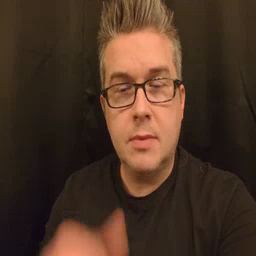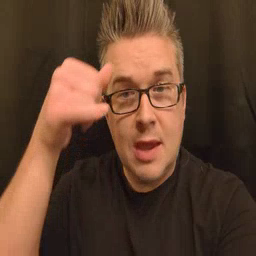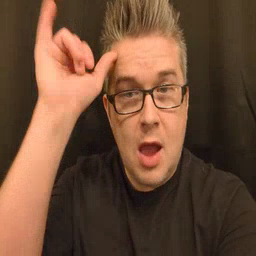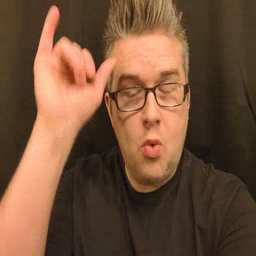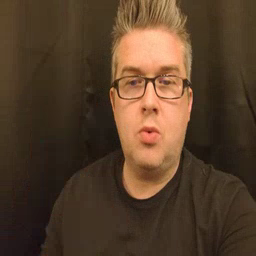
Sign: cow